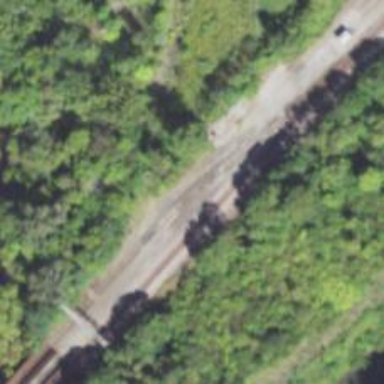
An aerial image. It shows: Rail spur service.